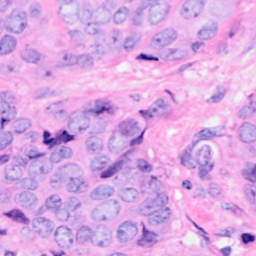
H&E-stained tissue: Breast